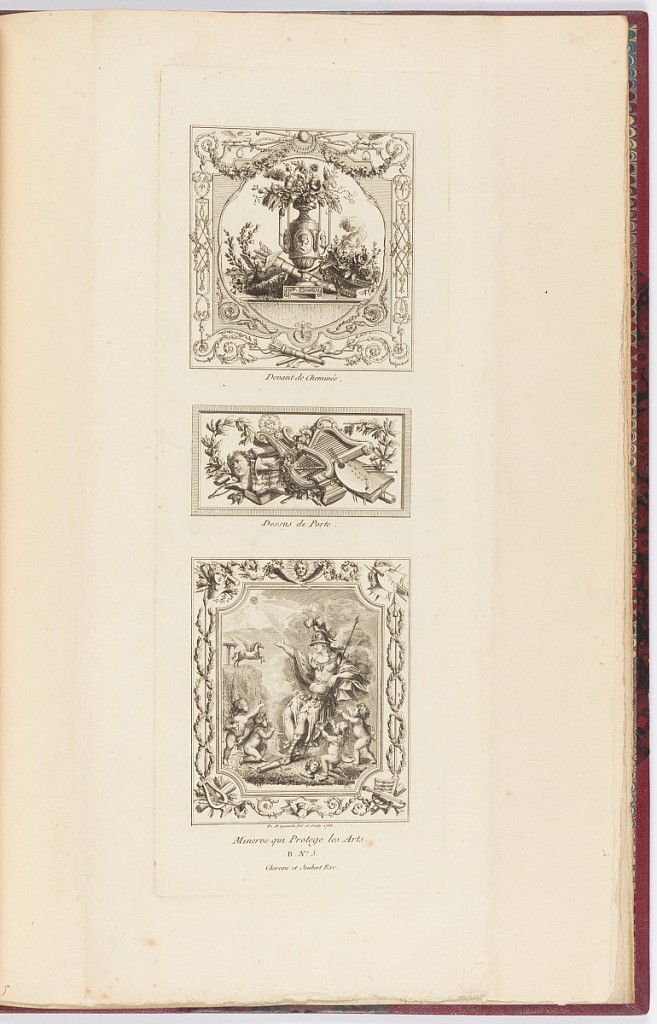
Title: Three Paneling Designs
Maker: François Marie Isidore Queverdo, 1748 - 1797
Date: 1788
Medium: Etching and engraving on paper
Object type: Print
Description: Three designs for decorative panels. The upper panel is a fire screen design with a vase, flowers, quiver of arrows, foliate branches, a torch, scrolling leaves, shells, a festoon of flowers. The middle panel is an overdoor panel featuring a trophy with the attributes of the arts: a lyre, harp, palette, paint brushes, books, sheets of music, and a portrait bust. The lower panel depicts the figure of Minerva as protector of the arts, surrounded by putti, within a landscape with a flying horse in the background, and framed by attributes of the arts in the corners, an owl, and scrolling leaves. The plate is signed, numbered, and dated.